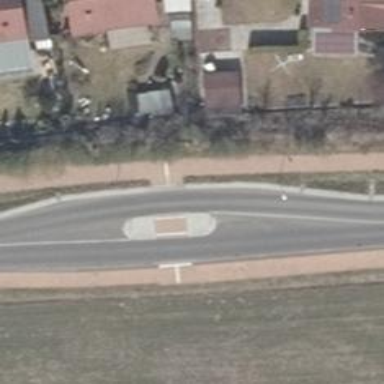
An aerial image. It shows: Crossing with pedestrian island for traffic calming.